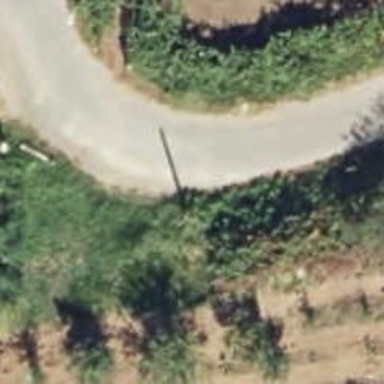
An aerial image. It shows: Unclassified road.